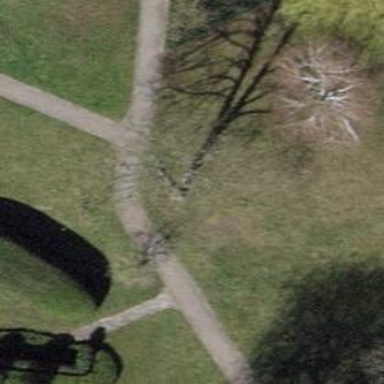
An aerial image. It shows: Path made of paving stones.